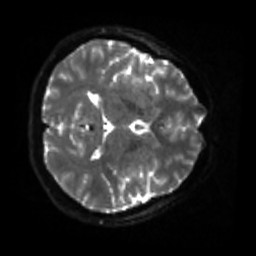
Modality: sbref
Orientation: axial
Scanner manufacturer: siemens
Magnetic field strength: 3 T
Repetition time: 4 s
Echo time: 0.0594 s